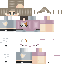
A female human skin with pale skin, wearing brown long hair dressed in a purple tshirt and gray jeans, featuring a closed mouth.